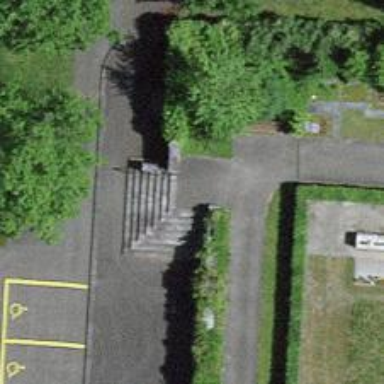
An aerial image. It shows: Set of steps on the road.